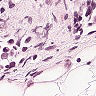
Metastatic tissue present: yes